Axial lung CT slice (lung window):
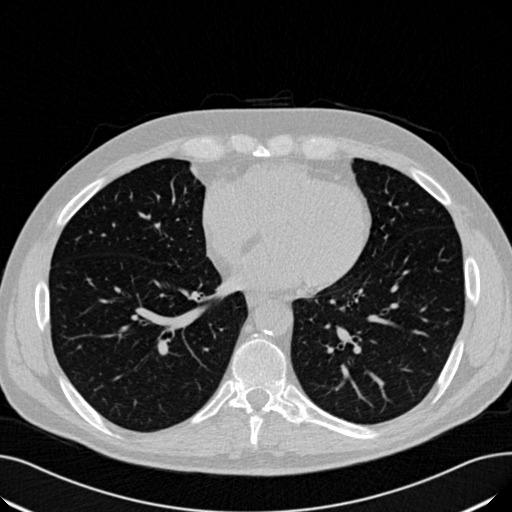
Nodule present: no